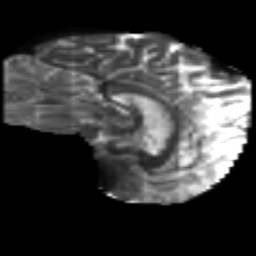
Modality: T2w
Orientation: sagittal
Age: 46
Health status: ill
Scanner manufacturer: philips
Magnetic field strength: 3 T
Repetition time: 9 s
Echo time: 0.127 s